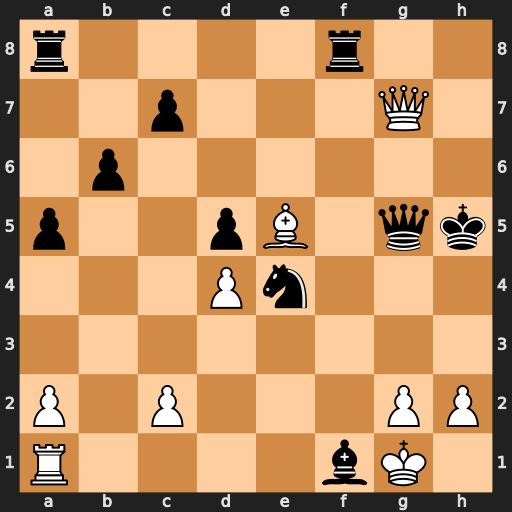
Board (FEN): r4r2/2p3Q1/1p6/p2pB1qk/3Pn3/8/P1P3PP/R4bK1
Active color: w
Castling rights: -
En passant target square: -
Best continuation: Qh7+ Qh6 g4+ Kg5 h4+ Kxg4 Qxh6